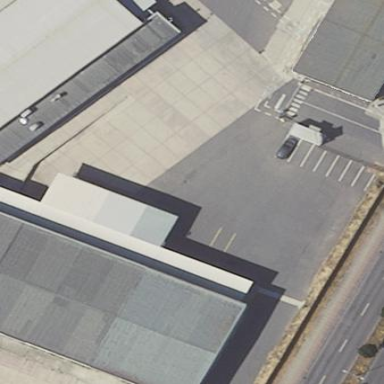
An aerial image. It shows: View of roof of building.